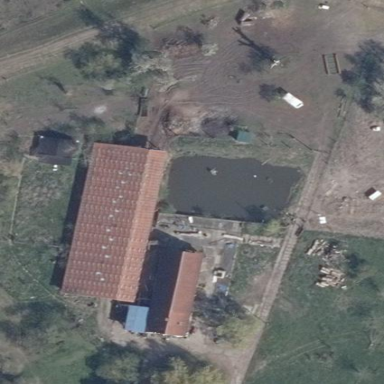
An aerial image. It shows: Farmyard area.